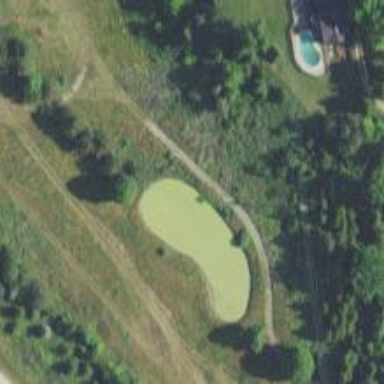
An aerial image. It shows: Service road designated as golf cart path.